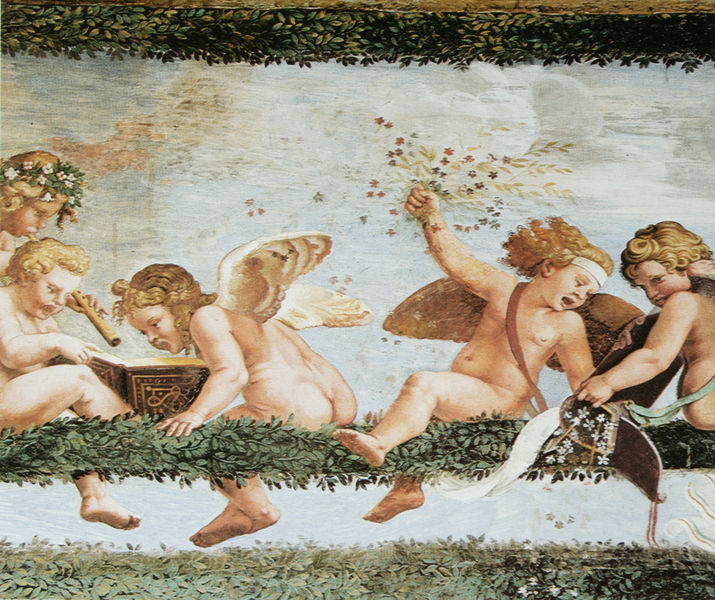
Titel: Camera di Psiche (Zimmer von Psyche), Hochzeitsbankett, Detail
Künstler: Giulio Romano
Standort: Mantua
Institution: Palazzo Te
Schlagwörter: blau, blätter, flügel, gemälde, haut, himmel, körper, nackt, schatten, wasser, weiß, wolken, grün, sitzen, ausschnitt, blume, blumen, frisur, frisuren, haar, licht, blüten, schal, tuch, wolke, ornament, blond, jung, band, barock, bibel, stirnband, füllhorn, fünf, horn, instrument, öl, natur, spiegelung, boden, gold, girlande, musik, pflanze, locken, rosa, kinder, engel, engelchen, putte, putto, ranken, hellblau, reiten, füße, gesäß, hintern, sommer, dunkelgrün, hecke, herbst, spielen, detail, pfeife, lesen, korb, nabel, nackte, schenkel, frühling, blumenstrauss, strauß, spiel, vier, truhe, buch, arsch, popo, barfuß, inkarant, streit, reihe, haarkranz, kiste, tasche, kranz, lorbeer, lorbeeren, ranke, girlanden, flöte, singen, pan, blumenkranz, bleich, fröhlich, blütenkranz, fernrohr, gurt, stange, lupe, harfe, amor, putten, köcher, putti, pfeil, flöten, pfeile, blumenkorb, cupido, speck, boten, ausgelassen, heiterkeit, botticelli, eroten, engelschar, detailansicht, frohsinn, ausgelasse, nackedeis, po, amur, gerlande, locken#, putten+, wunderhorn, altarblond